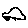
Label: car